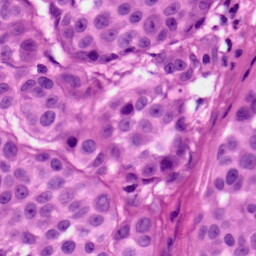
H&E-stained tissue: Skin